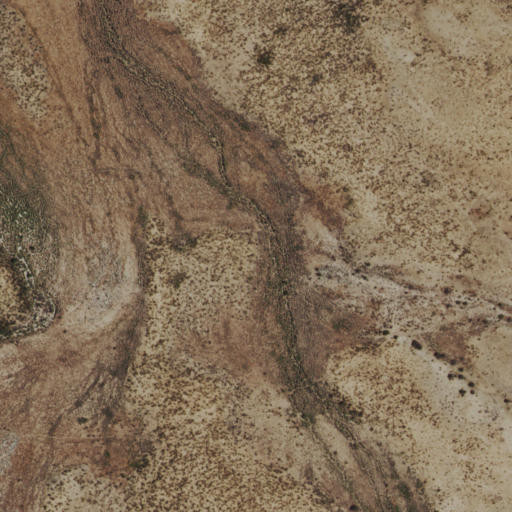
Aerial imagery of valley in New Mexico named Middle Dog Canyon containing only shrub